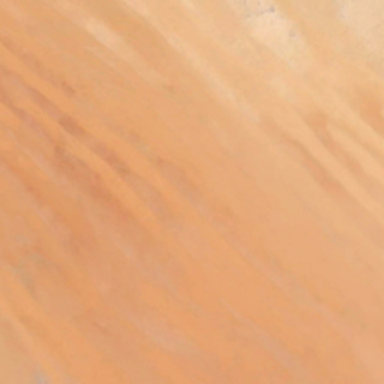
Some parallel ripples are in a piece of yellow desert .